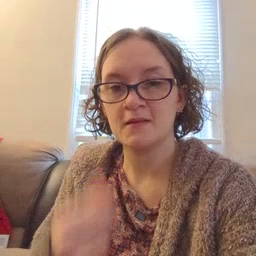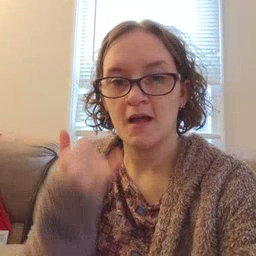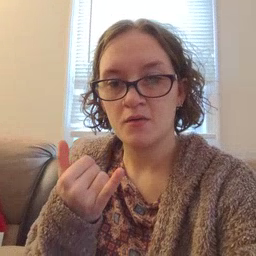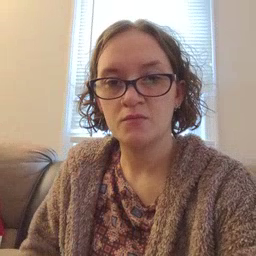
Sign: now